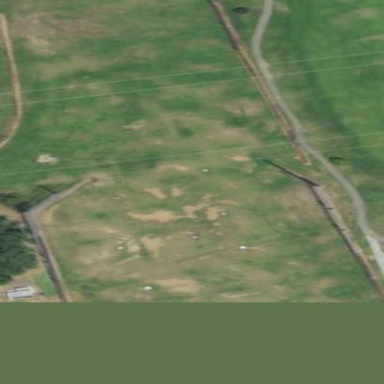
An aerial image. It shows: Grassy area used as driving range for golf.